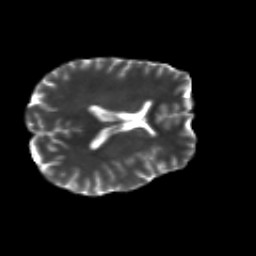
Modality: T2w
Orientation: axial
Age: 29
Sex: female
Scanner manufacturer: siemens
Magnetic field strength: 3 T
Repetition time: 8.8 s
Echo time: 0.085 s